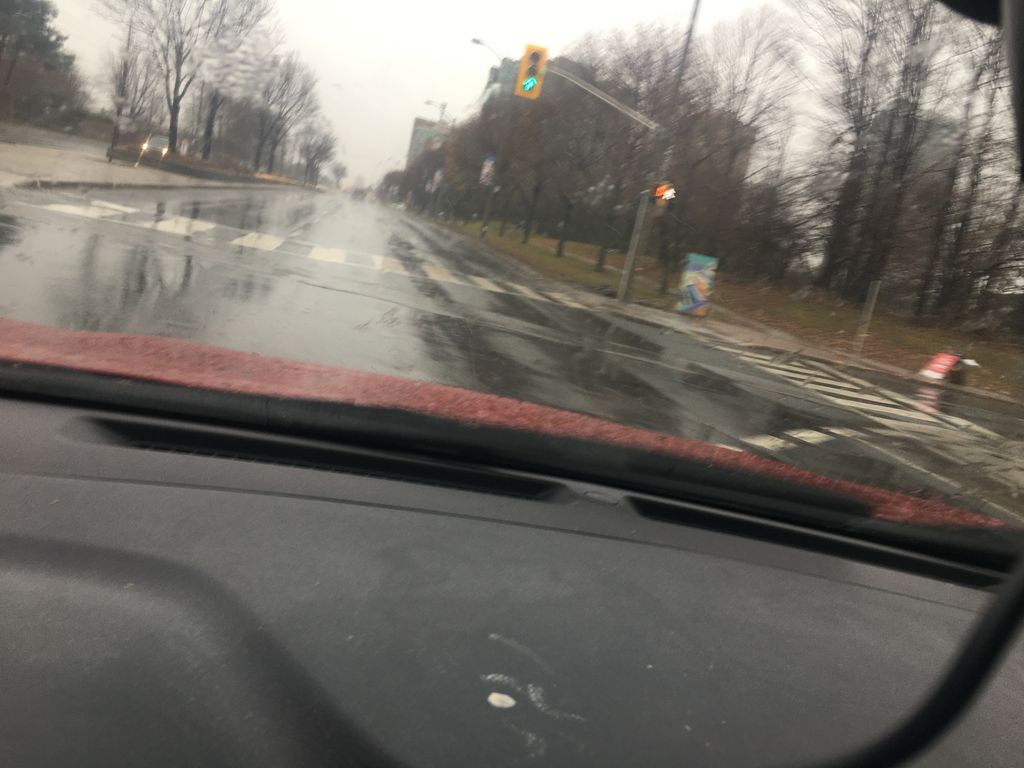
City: toronto